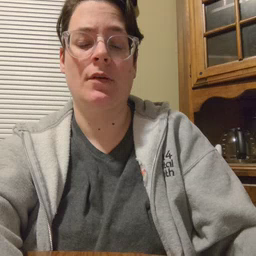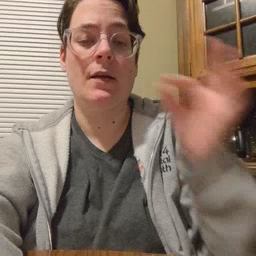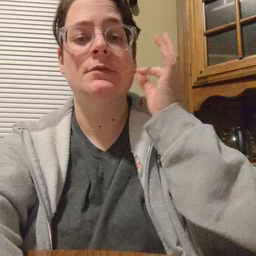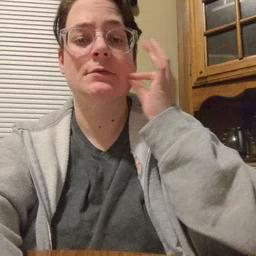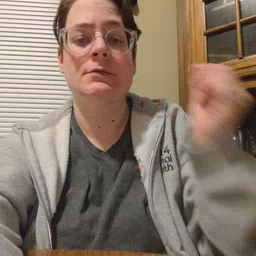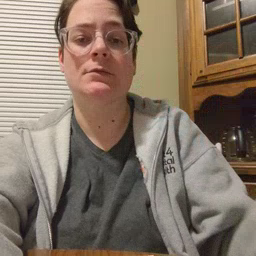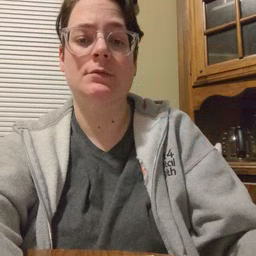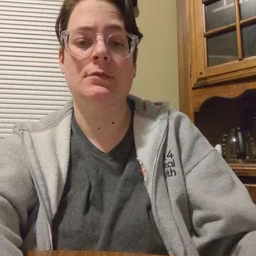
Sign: cat